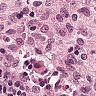
Metastatic tissue present: no